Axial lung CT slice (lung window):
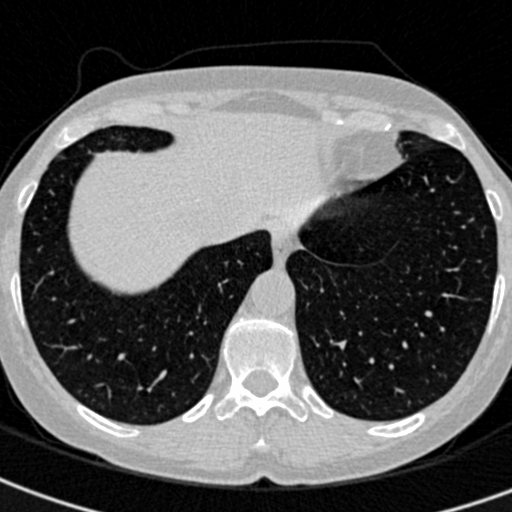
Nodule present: no